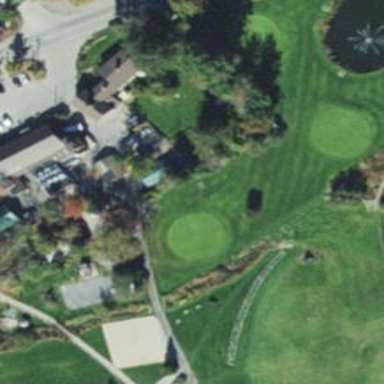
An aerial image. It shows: Golf tee.